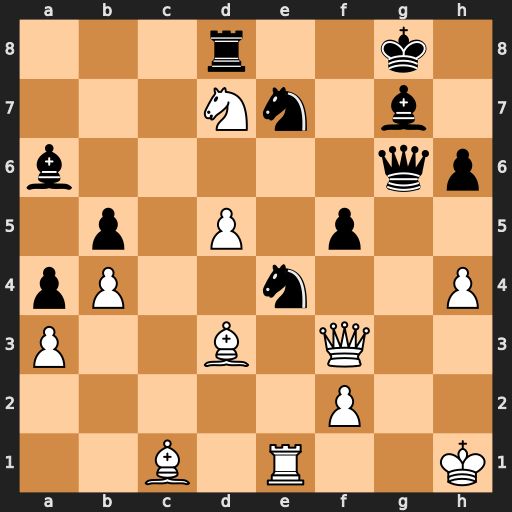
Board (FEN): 3r2k1/3Nn1b1/b5qp/1p1P1p2/pP2n2P/P2B1Q2/5P2/2B1R2K
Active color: w
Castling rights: -
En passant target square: -
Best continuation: Rg1 Ng5 hxg5